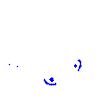
Particle: pion